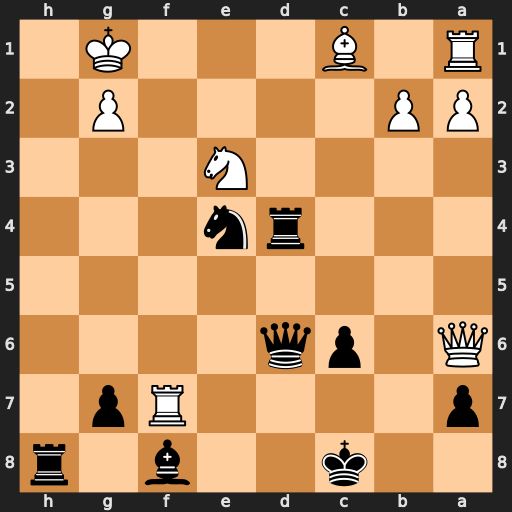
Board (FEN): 2k2b1r/p4Rp1/Q1pq4/8/3rn3/4N3/PP4P1/R1B3K1
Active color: b
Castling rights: -
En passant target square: -
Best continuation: Kd8 Qa5+ Ke8